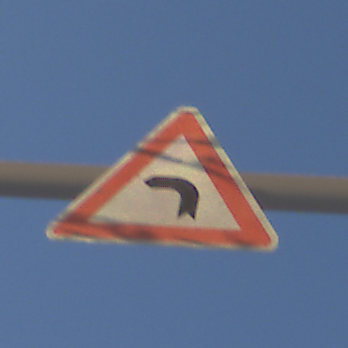
Verkehrszeichen: KurveLinks
Umgebung: Outdoor, Nature
Tageszeit: MorningAfternoon
Wetter: Clear
Licht: Natural
Jahreszeit: NotSpecified
Kontrast: HighContrast